八年级 · 计数
某学校从九年级学生中任意选取40人，随机分成甲、乙两个小组进行“引体向上”体能测试,根据测试成绩绘制出统计表和如图所示的统计图（成绩均为整数,满分为10分）甲组成绩统计表|成绩/分|7|8|9|10||:---:|:---:|:---:|:---:|:---:||人数/人|1|9|5|5||:---:|:---:|:---:|:---:|:---:|乙组成绩统计图(1)$m=3$,甲组成绩的众数$=$乙组成绩的众数(填“$>”“<$或“=”);(2)求甲组的平均成绩;(3)这40个学生成绩的中位数是8;（4）计算出甲组成绩的方差为0.81,乙组成绩的方差为0.75,则成绩更加稳定的是$qquad$组$($填“甲”或“乙”)。
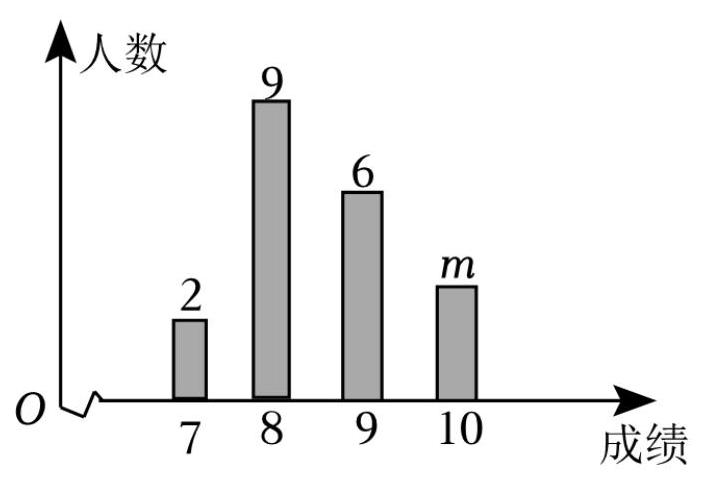
答案: (1)用总人数减去其他成绩的人数,求出$m$;再根据众数的定义解答即可;(2)根据加权平均数的计算方法解答即可;(3)根据中位数的定义解答即可;(4)先求出乙组的平均数,再根据方差公式求出乙组的方差,然后进行比较,即可得出答案.【解析】解:（1）由题意可得:$1+9+5+5+2+9+6+m=40$,解得$m=3$;甲组成绩的众数为8,乙组成绩的众数为8,所以“甲组成绩的众数$=$乙组成绩的众数”.故答案为:$3;=$(2)甲组的平均成绩为:$frac{1}{20}times(7times1+8times9+9times5+10times5)=8.7$;(3)把这40个学生成绩从小到大排列,排在中间的两个数分别是$8、8$,故中位数为$frac{8+8}{2}=8$.故答案为:8;(4)$overline{{x}_{text{乙}}}=frac{1}{20}times(7times2+8times9+9times6+10times3)=8.5$,$s^{2}z=frac{1}{20}timesleft[2times(7-8.5)^{2}+9times(8-8.5)^{2}+6times(9-8.5)^{2}+3times(10-8.5)^{2}right]=0.75;$$becauses^{2}乙<s^{2}$甲,$therefore$乙组的成绩更加稳定.故答案为:乙.【点睛】此题考查了加权平均数、众数、中位数和方差,解题的关键是正确理解统计图.